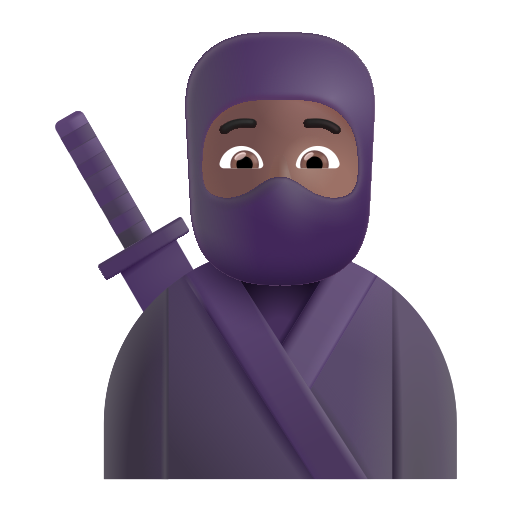
ninja color  dark